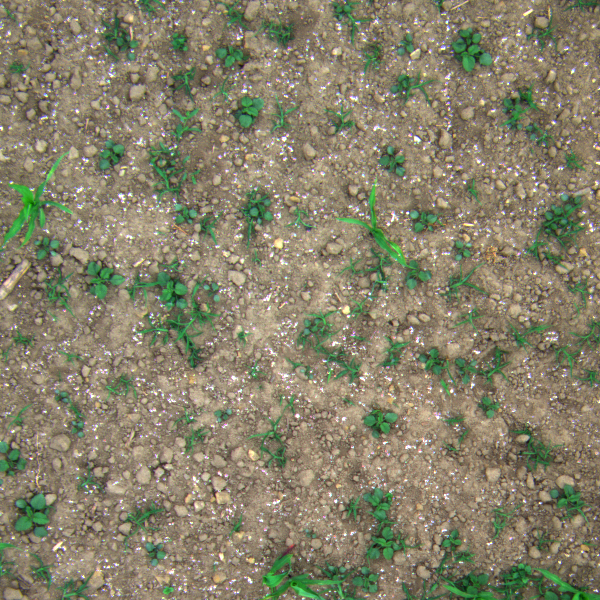
Acquisition date: 2023-06-06
Tile: 0658
Annotated plant instances:
label: barnyard_grass
label: barnyard_grass
label: barnyard_grass
label: barnyard_grass
label: amaranth
label: barnyard_grass
label: barnyard_grass
label: barnyard_grass
label: barnyard_grass
label: amaranth
label: amaranth
label: weed_other
label: barnyard_grass
label: amaranth
label: amaranth
label: barnyard_grass
label: barnyard_grass
label: amaranth
label: maize
label: barnyard_grass
label: barnyard_grass
label: quickweed
label: barnyard_grass
label: barnyard_grass
label: barnyard_grass
label: barnyard_grass
label: barnyard_grass
label: amaranth
label: maize
label: barnyard_grass
label: barnyard_grass
label: amaranth
label: barnyard_grass
label: barnyard_grass
label: barnyard_grass
label: barnyard_grass
label: barnyard_grass
label: barnyard_grass
label: barnyard_grass
label: amaranth
label: amaranth
label: barnyard_grass
label: barnyard_grass
label: weed_other
label: barnyard_grass
label: barnyard_grass
label: barnyard_grass
label: amaranth
label: amaranth
label: barnyard_grass
label: barnyard_grass
label: amaranth
label: amaranth
label: barnyard_grass
label: barnyard_grass
label: weed_other
label: barnyard_grass
label: amaranth
label: barnyard_grass
label: barnyard_grass
label: barnyard_grass
label: quickweed
label: amaranth
label: barnyard_grass
label: barnyard_grass
label: barnyard_grass
label: barnyard_grass
label: barnyard_grass
label: barnyard_grass
label: barnyard_grass
label: maize
label: barnyard_grass
label: barnyard_grass
label: barnyard_grass
label: amaranth
label: barnyard_grass
label: amaranth
label: barnyard_grass
label: barnyard_grass
label: barnyard_grass
label: barnyard_grass
label: barnyard_grass
label: amaranth
label: amaranth
label: amaranth
label: barnyard_grass
label: barnyard_grass
label: barnyard_grass
label: amaranth
label: barnyard_grass
label: barnyard_grass
label: barnyard_grass
label: amaranth
label: amaranth
label: barnyard_grass
label: amaranth
label: barnyard_grass
label: barnyard_grass
label: barnyard_grass
label: barnyard_grass
label: barnyard_grass
label: barnyard_grass
label: barnyard_grass
label: amaranth
label: amaranth
label: amaranth
label: barnyard_grass
label: barnyard_grass
label: barnyard_grass
label: amaranth
label: barnyard_grass
label: barnyard_grass
label: barnyard_grass
label: amaranth
label: barnyard_grass
label: barnyard_grass
label: barnyard_grass
label: barnyard_grass
label: barnyard_grass
label: barnyard_grass
label: barnyard_grass
label: amaranth
label: barnyard_grass
label: amaranth
label: barnyard_grass
label: barnyard_grass
label: barnyard_grass
label: barnyard_grass
label: barnyard_grass
label: amaranth
label: amaranth
label: amaranth
label: amaranth
label: amaranth
label: barnyard_grass
label: barnyard_grass
label: amaranth
label: barnyard_grass
label: maize
label: barnyard_grass
label: barnyard_grass
label: barnyard_grass
label: barnyard_grass
label: weed_other
label: weed_other
label: barnyard_grass
label: barnyard_grass
label: barnyard_grass
label: barnyard_grass
label: weed_other
label: amaranth
label: barnyard_grass
label: amaranth
label: barnyard_grass
label: barnyard_grass
label: amaranth
label: barnyard_grass
label: amaranth
label: amaranth
label: barnyard_grass
label: barnyard_grass
label: barnyard_grass
label: barnyard_grass
label: barnyard_grass
label: maize
label: barnyard_grass
label: weed_other
label: barnyard_grass
label: amaranth
label: barnyard_grass
label: barnyard_grass
label: barnyard_grass
label: barnyard_grass
label: barnyard_grass
label: barnyard_grass
label: barnyard_grass
label: barnyard_grass
label: amaranth
label: barnyard_grass
label: barnyard_grass
label: barnyard_grass
label: barnyard_grass
label: barnyard_grass
label: barnyard_grass
label: barnyard_grass
label: barnyard_grass
label: barnyard_grass
label: barnyard_grass
label: barnyard_grass
label: barnyard_grass
label: barnyard_grass
label: barnyard_grass
label: amaranth
label: barnyard_grass
label: amaranth
label: maize
label: maize
label: weed_other
label: weed_other
label: weed_other